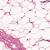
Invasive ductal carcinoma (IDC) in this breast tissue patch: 0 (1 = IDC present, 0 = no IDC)